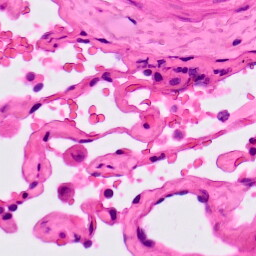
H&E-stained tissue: Lung